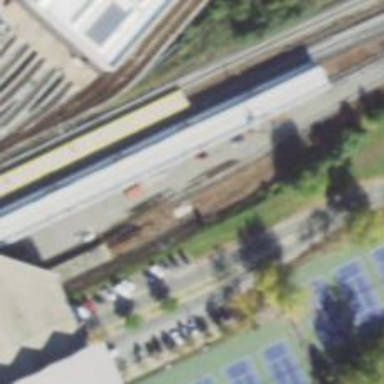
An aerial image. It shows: Electrified rail service siding.